Question: I'm sorry about the title. I know it is rather poor but I wasn't sure how to word it.
I have read conflicting statements on how the Leaks instrument works. I am trying to figure out if I have any leaks left that I need to deal with, but I am very new to memory management with iOS.

My question is essentially: Does the data in this screenshot look good or bad? I know it isn't enough information to find specific problems for me or not but I am just confused as to whether I have a problem or not.
I have read that "Heap Growth" and "Persistent" are both things that are accumulative and are not released. Is this correct? The numbers in Heap Growth and Persistent both start large and get smaller each time. Does this mean things are eventually cleaning up or does it mean that I have my memory usage constantly expanding?
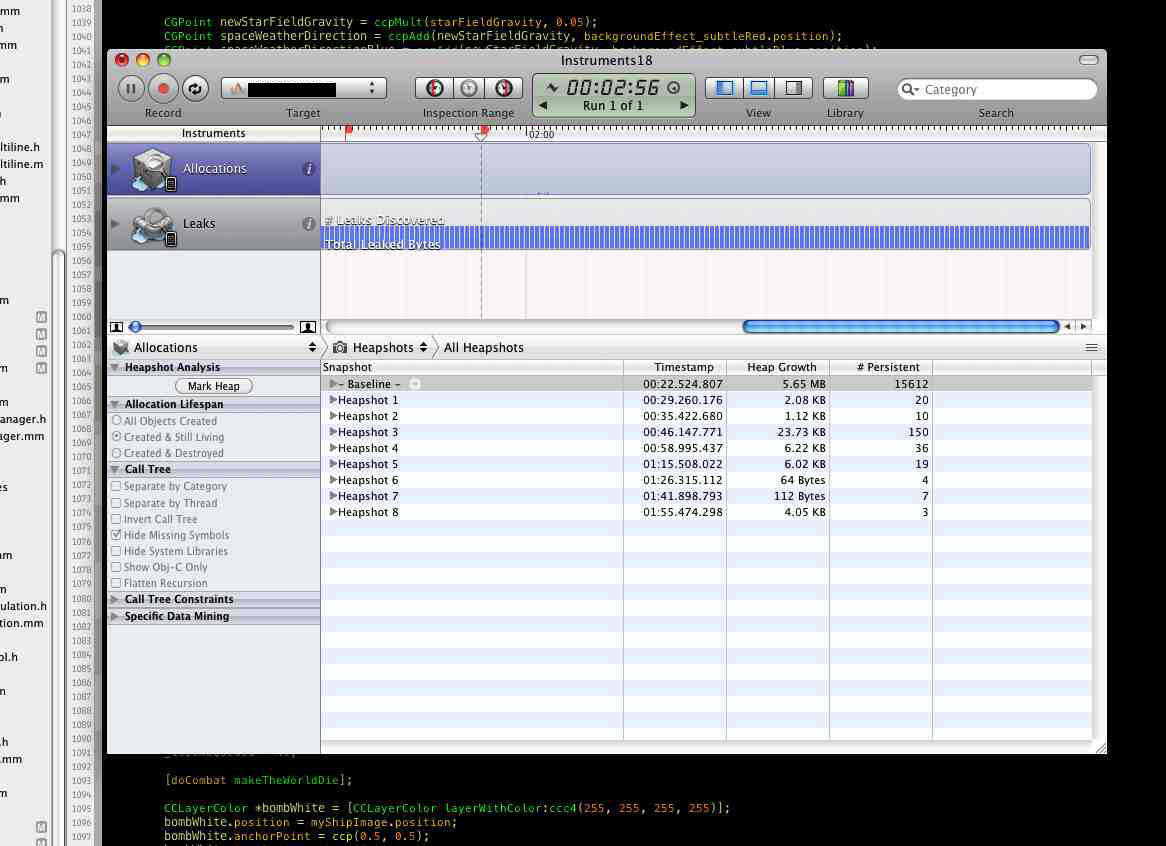
Answer: Bad. The heapgrowth is the amount of memory your app has grown since the last time you marked the heap. Meaning objects are being allocated but ever released. You'll have to expand the heapshots and see which objects are being retained and work out why they are not being released. Ideally, each time you mark the heap, the growth would be 0.
The blue bars in the leaks section also shows you have something leaking memory.